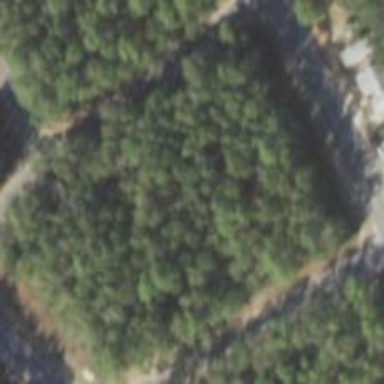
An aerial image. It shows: Mixed leaf woodland.